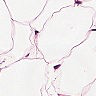
Metastatic tissue present: no